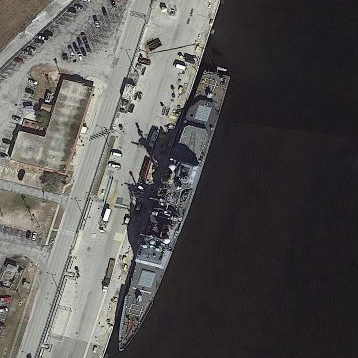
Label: Ticonderoga-class_cruiser